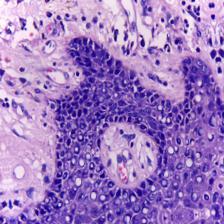
Diagnosis: OSCC